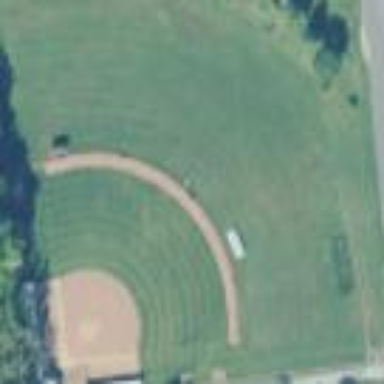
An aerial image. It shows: Baseball pitch for leisure land.